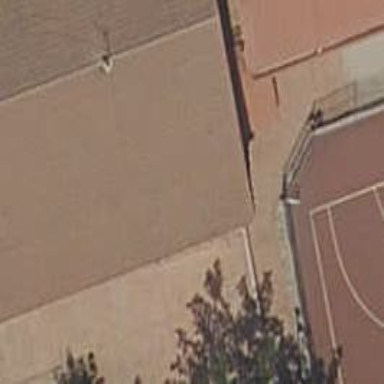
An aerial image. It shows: Cafe.